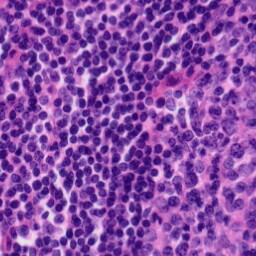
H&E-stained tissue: Tonsil